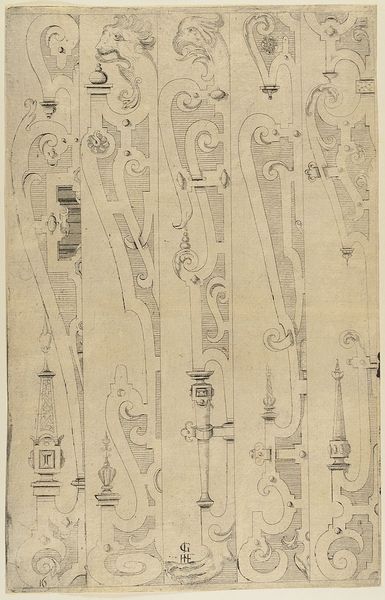
Titel: Säulen, Blatt 16 aus der Folge: 'Schweyf Buoch. Coloniae : sumptibus ac formulis Iani Bussmacheri, anno salutis 1599'
Künstler: Hans Jakob Ebelmann
Standort: Hamburg
Institution: Museum für Kunst und Gewerbe Hamburg
Schlagwörter: pfeiler, zeichnung, tier, spitze, renaissance, turm, papier, grafik, graphik, ornamente, verzierung, fotografie, photographie, druckgraphik, druckgrafik, stich, löwenkopf, kunstgewerbe, kupferstich, kunsthandwerk, tierkopf, groteske, wasserzeichen, reproduktionen, industriedesign, druckerzeugnisse, schweifwerk, säule, ornamentstich, vorlageblätter, säulenordnungen, musterbücher, schweifwerkgroteske